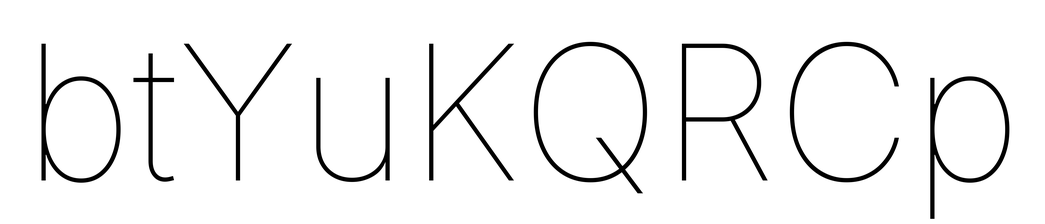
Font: Inter_Thin